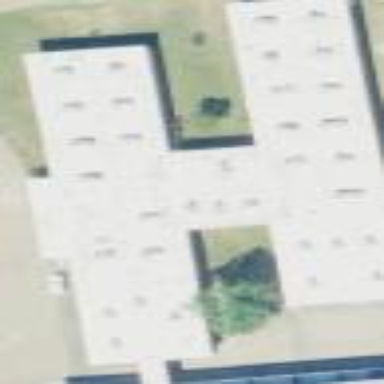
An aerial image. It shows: School building.